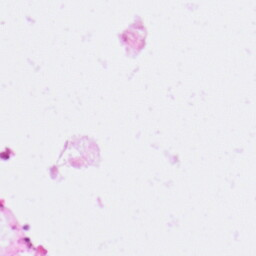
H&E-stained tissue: Pancreatic